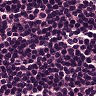
Metastatic tissue present: no